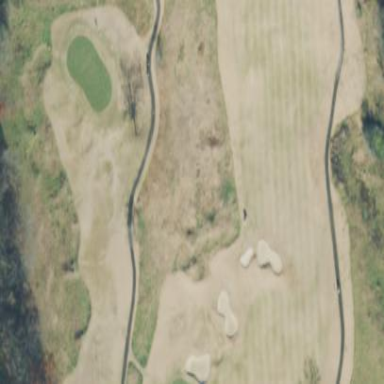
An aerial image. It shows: Golf fairway in the image.